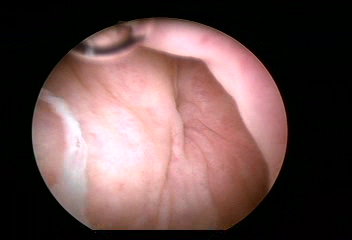
Modality: WLC
Class: Foreign bodies
Subclass: AirBubble
Bladder cancer association: No
Annotated structures: Air bubble